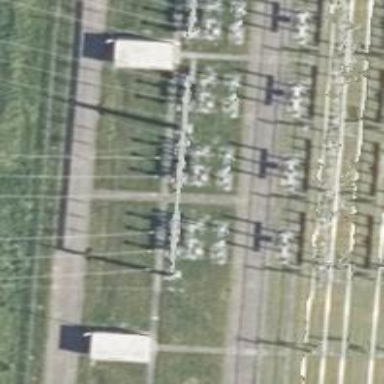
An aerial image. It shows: Three power lines with cables.